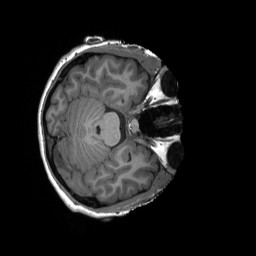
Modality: T1w
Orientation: axial
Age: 20
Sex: female
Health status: healthy
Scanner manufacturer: siemens
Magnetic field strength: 3 T
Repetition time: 2.3 s
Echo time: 0.00229 s